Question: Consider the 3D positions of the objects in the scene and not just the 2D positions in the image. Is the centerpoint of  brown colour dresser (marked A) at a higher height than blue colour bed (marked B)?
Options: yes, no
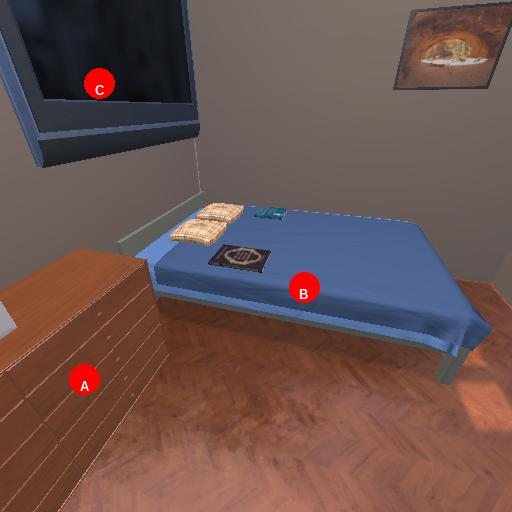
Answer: yes